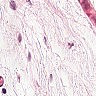
Metastatic tissue present: no